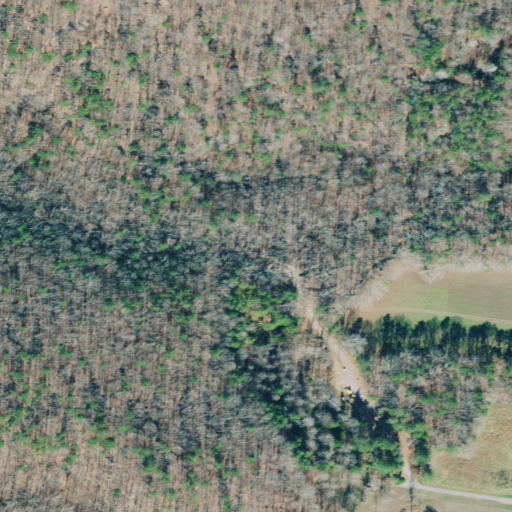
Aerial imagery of valley in Georgia named Kirkis Gulf containing deciduous forest, mixed forest, pasture, and grassland